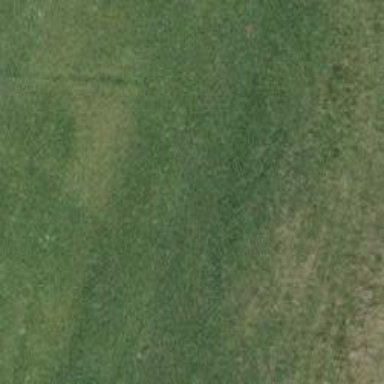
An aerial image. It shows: Golf hole.